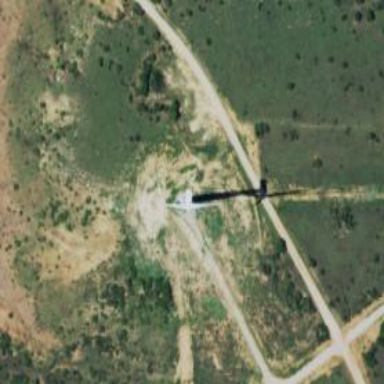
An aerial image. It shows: Wind generator powered by horizontal axis wind turbine.